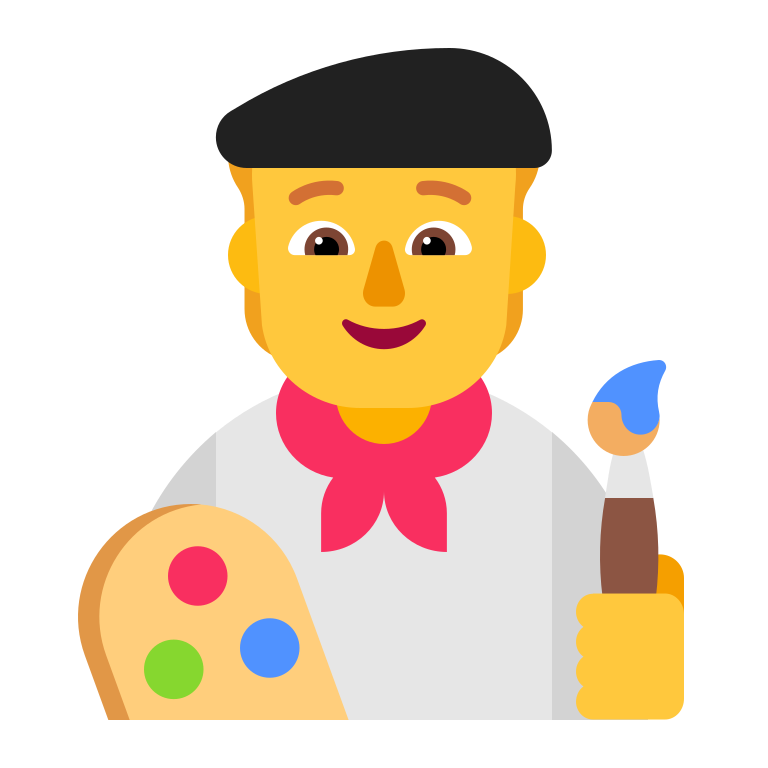
artist flat default